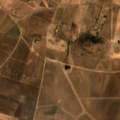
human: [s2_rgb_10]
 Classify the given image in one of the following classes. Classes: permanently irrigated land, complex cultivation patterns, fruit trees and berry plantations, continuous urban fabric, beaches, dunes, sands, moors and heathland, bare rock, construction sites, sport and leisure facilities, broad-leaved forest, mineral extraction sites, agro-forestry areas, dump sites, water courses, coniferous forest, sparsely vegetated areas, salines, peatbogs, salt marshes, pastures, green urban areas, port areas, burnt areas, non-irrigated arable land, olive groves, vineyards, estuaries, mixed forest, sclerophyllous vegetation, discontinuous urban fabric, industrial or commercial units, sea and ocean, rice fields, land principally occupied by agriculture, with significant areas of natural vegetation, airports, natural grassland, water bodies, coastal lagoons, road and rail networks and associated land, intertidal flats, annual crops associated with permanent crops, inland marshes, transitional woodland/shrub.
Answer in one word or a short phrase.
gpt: non-irrigated arable land, vineyards, olive groves, complex cultivation patterns